Question: Is it possible to use a path generated like <URL> to place objects?
'''
var line = d3.svg.line()
.x(function(d) { return d.x; })
.y(function(d) { return d.y; })
.interpolate("basis");
'''
The goal is to achieve an even distribution of objects along the path like this:

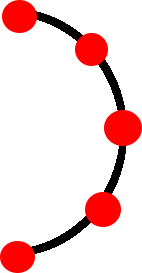
Answer: D3 doesn't provide anything to do that; you'd have to compute the positions of the circles yourself. You may find <URL> helpful for determining points along a path.